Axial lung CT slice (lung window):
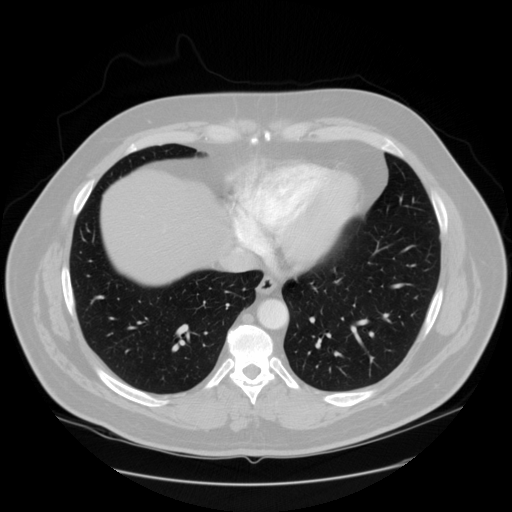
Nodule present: no